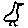
Label: bird